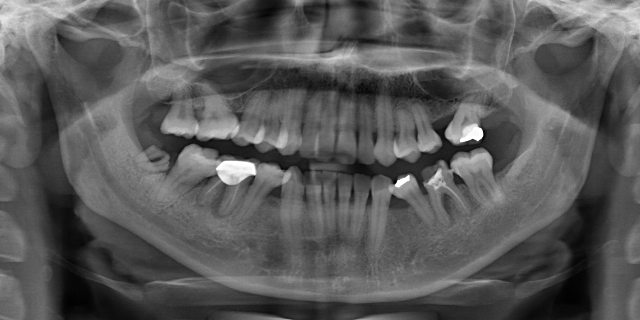
adult